Question: I have a list of points that are plotted in 3d, and I would like to have a gradient color scheme for the plot. Is this possible? If so, how can it be done? I tried some of the examples on the matplotlib site but none of them worked.
Datagrid.txt is made up of 3 columns of numbers so 'x,t,u' are 3 column vectors with the respected columns in the txt file.
'''
from mpl_toolkits.mplot3d import axes3d
import numpy as np
import pylab
x, t, u = np.loadtxt("datagrid.txt", unpack = True)
fig = pylab.figure()
ax = fig.add_subplot(111, projection = '3d')
ax.plot(x, t, u)
pylab.show()
'''

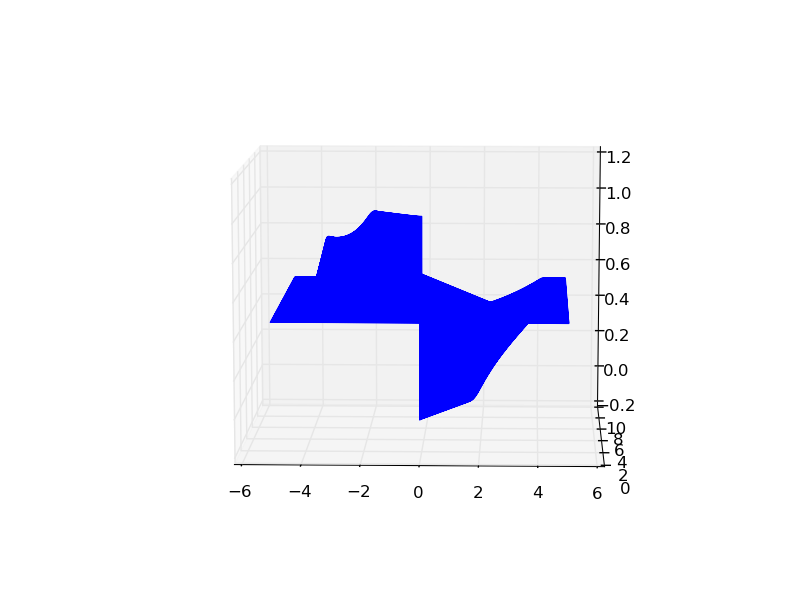
Answer: Instead of 'ax.plot', try <URL>.
After discussions with the OP, we found out that the data was given in 1D column vectors, but 'plot_surface' expects 2D arrays. The data was grouped by 'x' values, where each 'x' value has 701 increasing values of 't'. The data had to be reshaped into 2D arrays like so:
'''
x = x.reshape((-1, 701))
t = t.reshape((-1, 701))
u = u.reshape((-1, 701))
'''
Then, to get the gradient requires specifying a colormap:
'''
ax.plot_surface(x, t, u, cmap=pylab.get_cmap('jet'))
'''
Where the 'jet' colormap is requested. A list of colormaps with matplotlib is available <URL>.